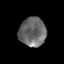
Tissue: prostate
Cell type: T cells
Senescence score: 0.3425
Nuclear area (px): 772
Mean DAPI intensity: 104.071